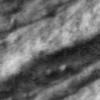
Label: no_change